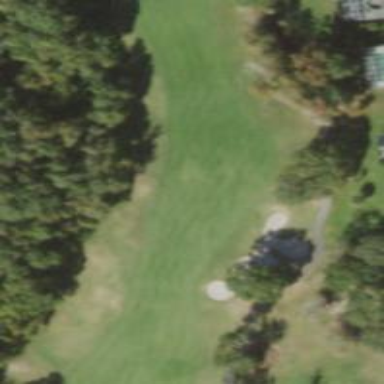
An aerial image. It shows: View of golf hole.